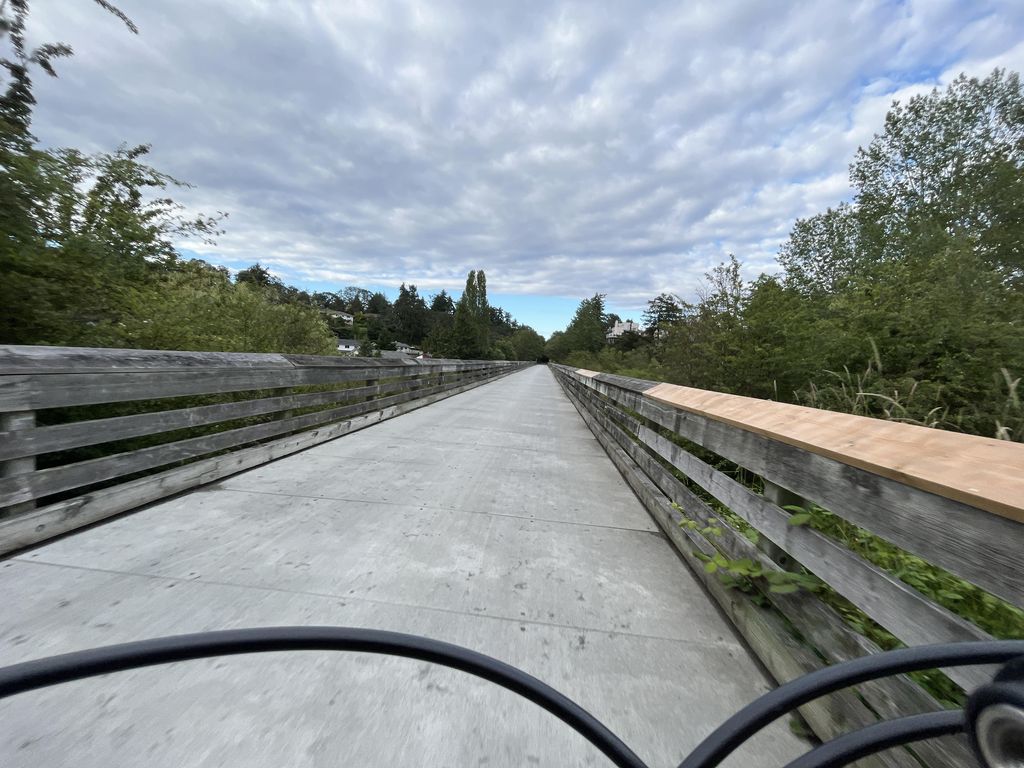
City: victoria